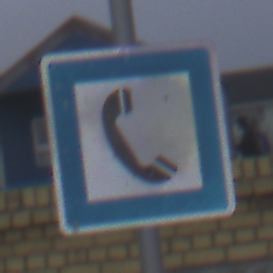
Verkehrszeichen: Fernsprecher
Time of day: SunriseSunset
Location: Outdoor (Beach)
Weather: Overcast
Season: NotSpecified
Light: Natural